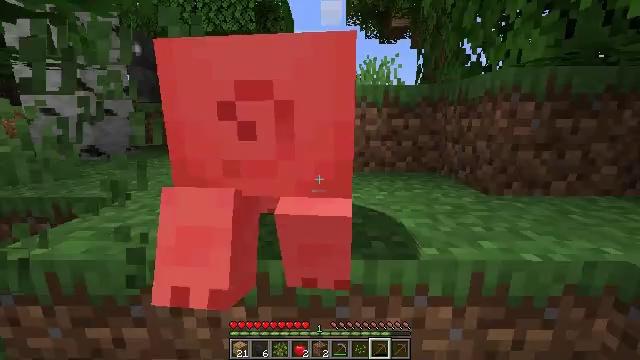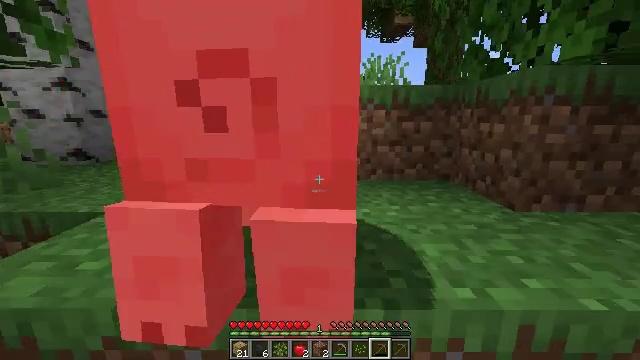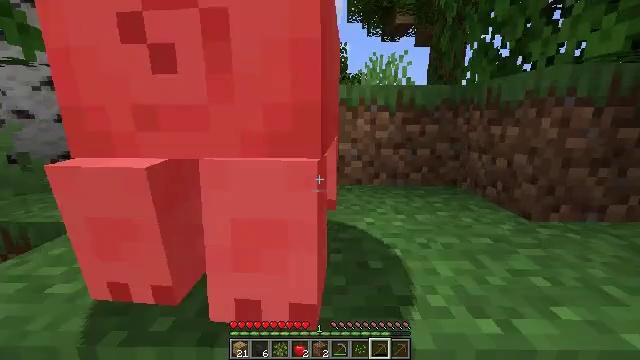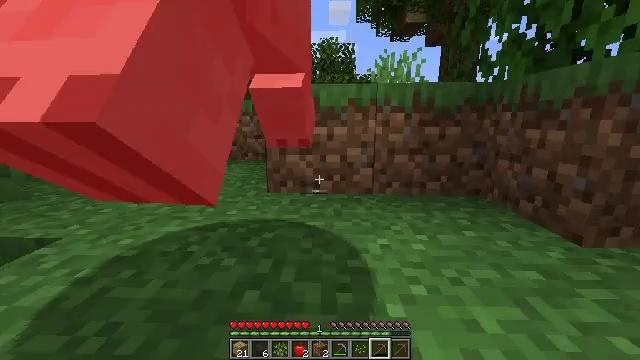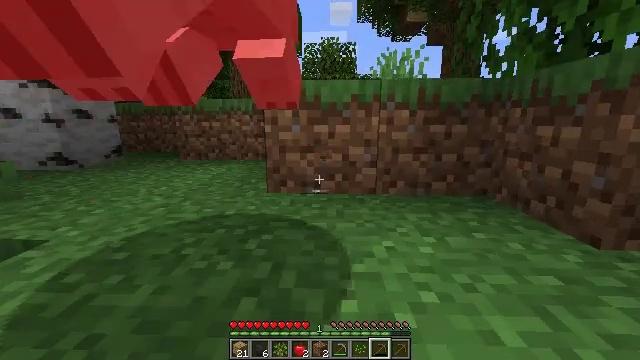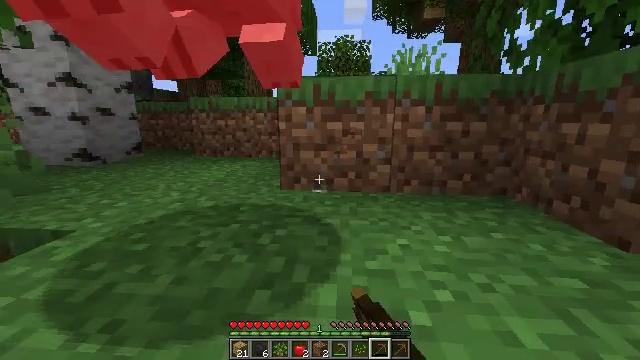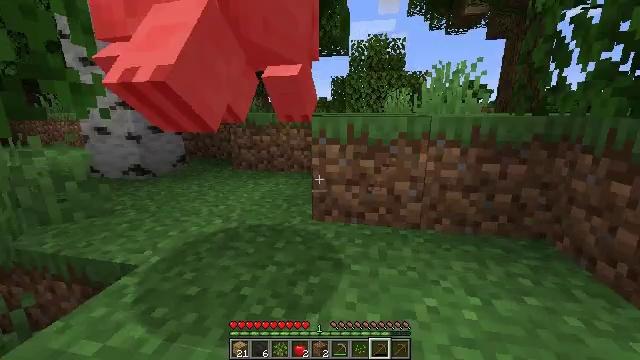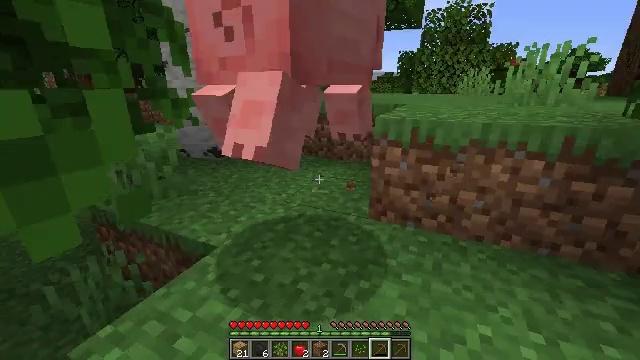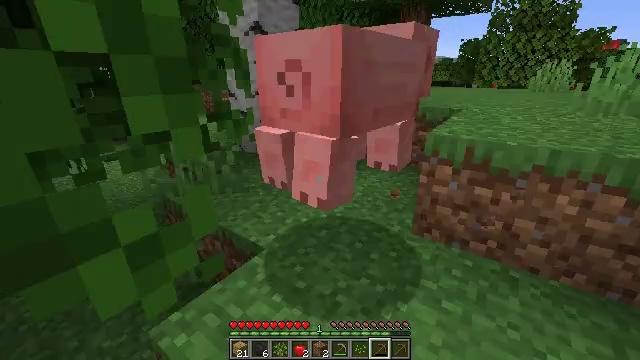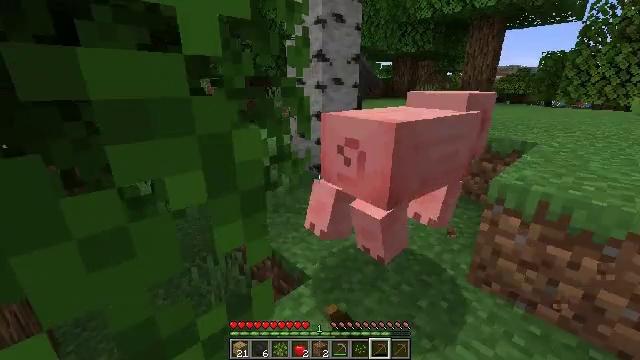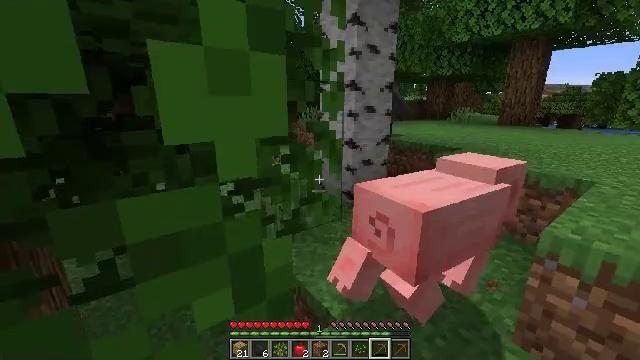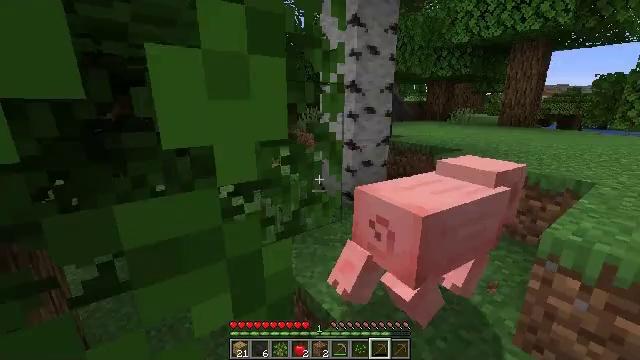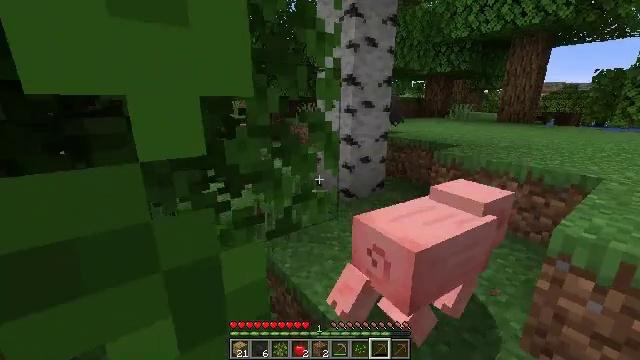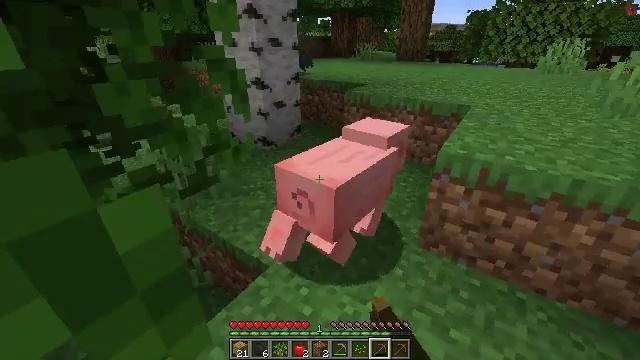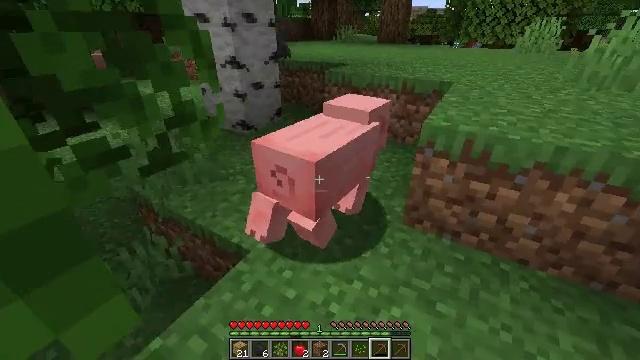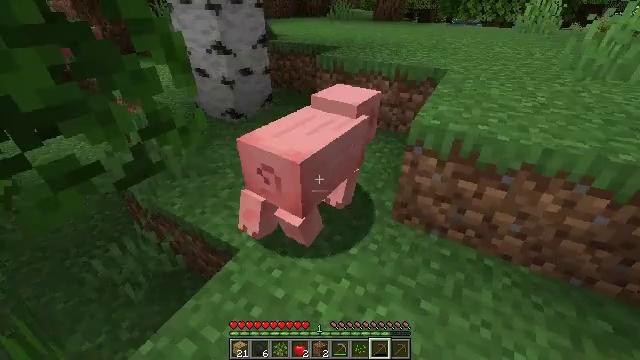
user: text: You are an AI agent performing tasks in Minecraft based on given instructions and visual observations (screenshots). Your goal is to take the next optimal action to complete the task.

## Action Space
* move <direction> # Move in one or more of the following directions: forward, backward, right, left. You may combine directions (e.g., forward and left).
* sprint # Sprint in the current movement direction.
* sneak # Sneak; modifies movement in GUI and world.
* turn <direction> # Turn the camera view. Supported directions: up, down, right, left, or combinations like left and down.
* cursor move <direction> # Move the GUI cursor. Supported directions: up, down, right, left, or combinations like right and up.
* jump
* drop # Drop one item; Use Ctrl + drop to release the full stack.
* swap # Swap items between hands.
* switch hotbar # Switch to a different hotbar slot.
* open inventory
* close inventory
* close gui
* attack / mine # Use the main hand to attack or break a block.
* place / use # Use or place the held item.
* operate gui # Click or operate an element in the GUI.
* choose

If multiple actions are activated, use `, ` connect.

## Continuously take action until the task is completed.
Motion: motion action
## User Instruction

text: Kill mobs.
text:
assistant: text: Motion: move forward, attack / mine
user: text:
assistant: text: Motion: move forward, attack / mine
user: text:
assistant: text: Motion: move forward, turn left, attack / mine
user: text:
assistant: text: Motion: move forward, attack / mine
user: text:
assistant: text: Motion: move forward, turn left, attack / mine
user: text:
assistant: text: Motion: move forward, turn left and down, jump
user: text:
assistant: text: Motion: move forward, turn left and down, attack / mine, jump
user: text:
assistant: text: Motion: move forward, turn left and down, attack / mine, jump
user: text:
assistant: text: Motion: move forward, turn left and up, attack / mine, jump
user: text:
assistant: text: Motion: move forward, turn left and up
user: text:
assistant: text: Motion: move forward, attack / mine
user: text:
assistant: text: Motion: move forward, attack / mine
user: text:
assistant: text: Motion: move forward, turn right and down, attack / mine, jump
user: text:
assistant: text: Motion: move forward, turn right and down, jump
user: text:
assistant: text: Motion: move forward, turn right and down, jump
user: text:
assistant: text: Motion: move forward, turn right and down, attack / mine, jump
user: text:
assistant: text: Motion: move forward, attack / mine
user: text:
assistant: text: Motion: move forward, attack / mine
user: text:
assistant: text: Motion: move forward, attack / mine
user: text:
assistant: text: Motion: move forward, attack / mine
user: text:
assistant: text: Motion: move forward, attack / mine
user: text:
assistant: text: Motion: attack / mine